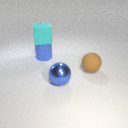
large cyan rubber cube above large blue rubber cylinder